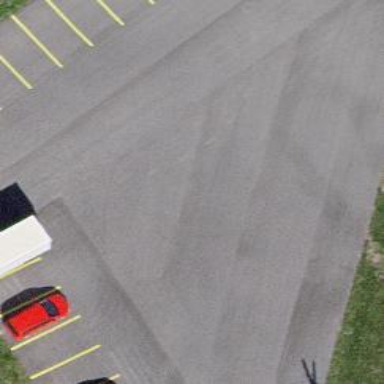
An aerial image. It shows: Road serving as parking aisle.